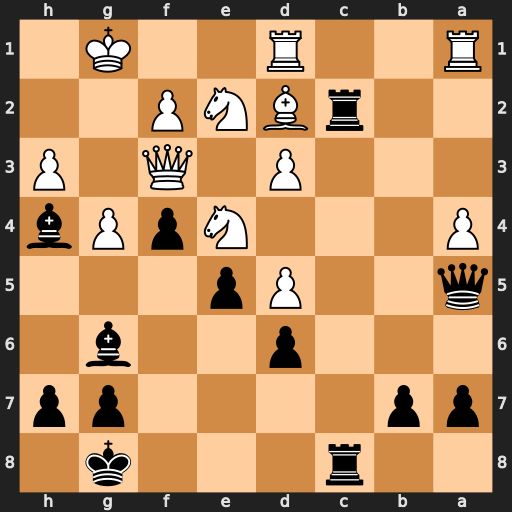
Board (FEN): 2r3k1/pp4pp/3p2b1/q2Pp3/P3NpPb/3P1Q1P/2rBNP2/R2R2K1
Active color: b
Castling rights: -
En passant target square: -
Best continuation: Bxe4 Qxe4 Rxd2